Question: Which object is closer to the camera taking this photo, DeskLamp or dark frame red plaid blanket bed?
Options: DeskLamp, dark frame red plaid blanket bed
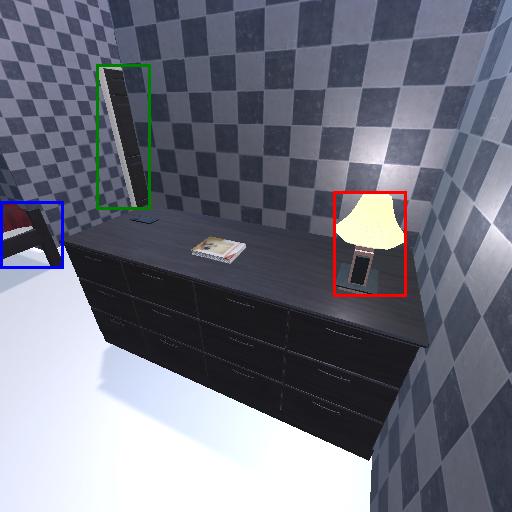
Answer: DeskLamp